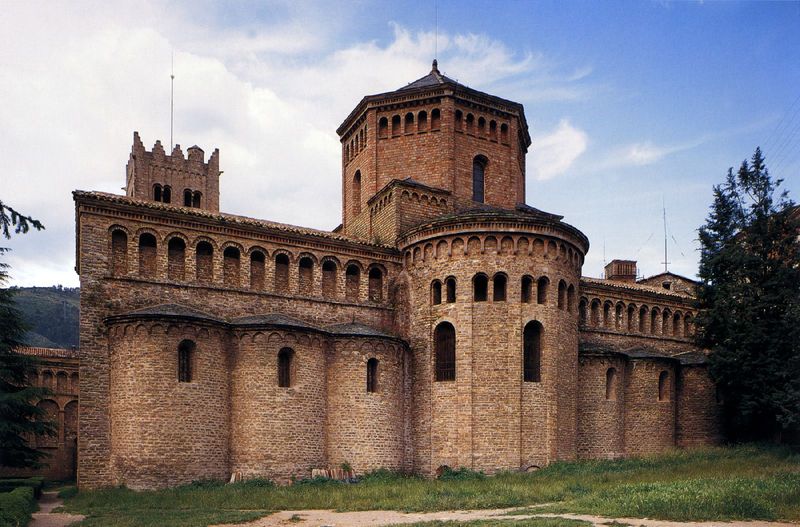
Titel: Kloster Santa María de Ripoll nördlich von Vich
Standort: Ripoll (EU - E)
Schlagwörter: baum, bäume, fenster, pfeiler, anlage, dach, gebäude, gras, weg, wiese, stein, steine, kirche, turm, bogen, mauer, backstein, eingang, gang, burg, kloster, festung, mauern, mittelalter, apsis, rundbögen, romanik, chor, achteck, säulengang, zentralbau, romanisch, seitenflügel, apsiden, chorabschluss, hauptteil